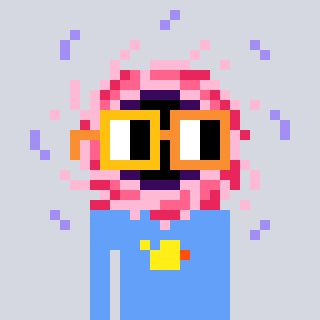
a pixel art character with square yellow and orange glasses, a blackhole-shaped head and a blue-colored body on a cool background